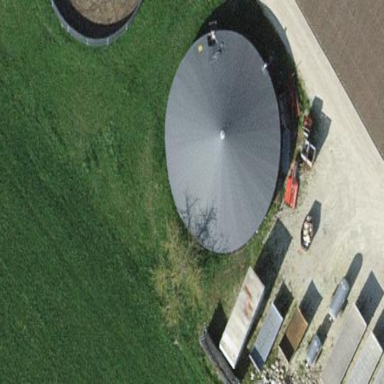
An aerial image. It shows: Building identified as silo.